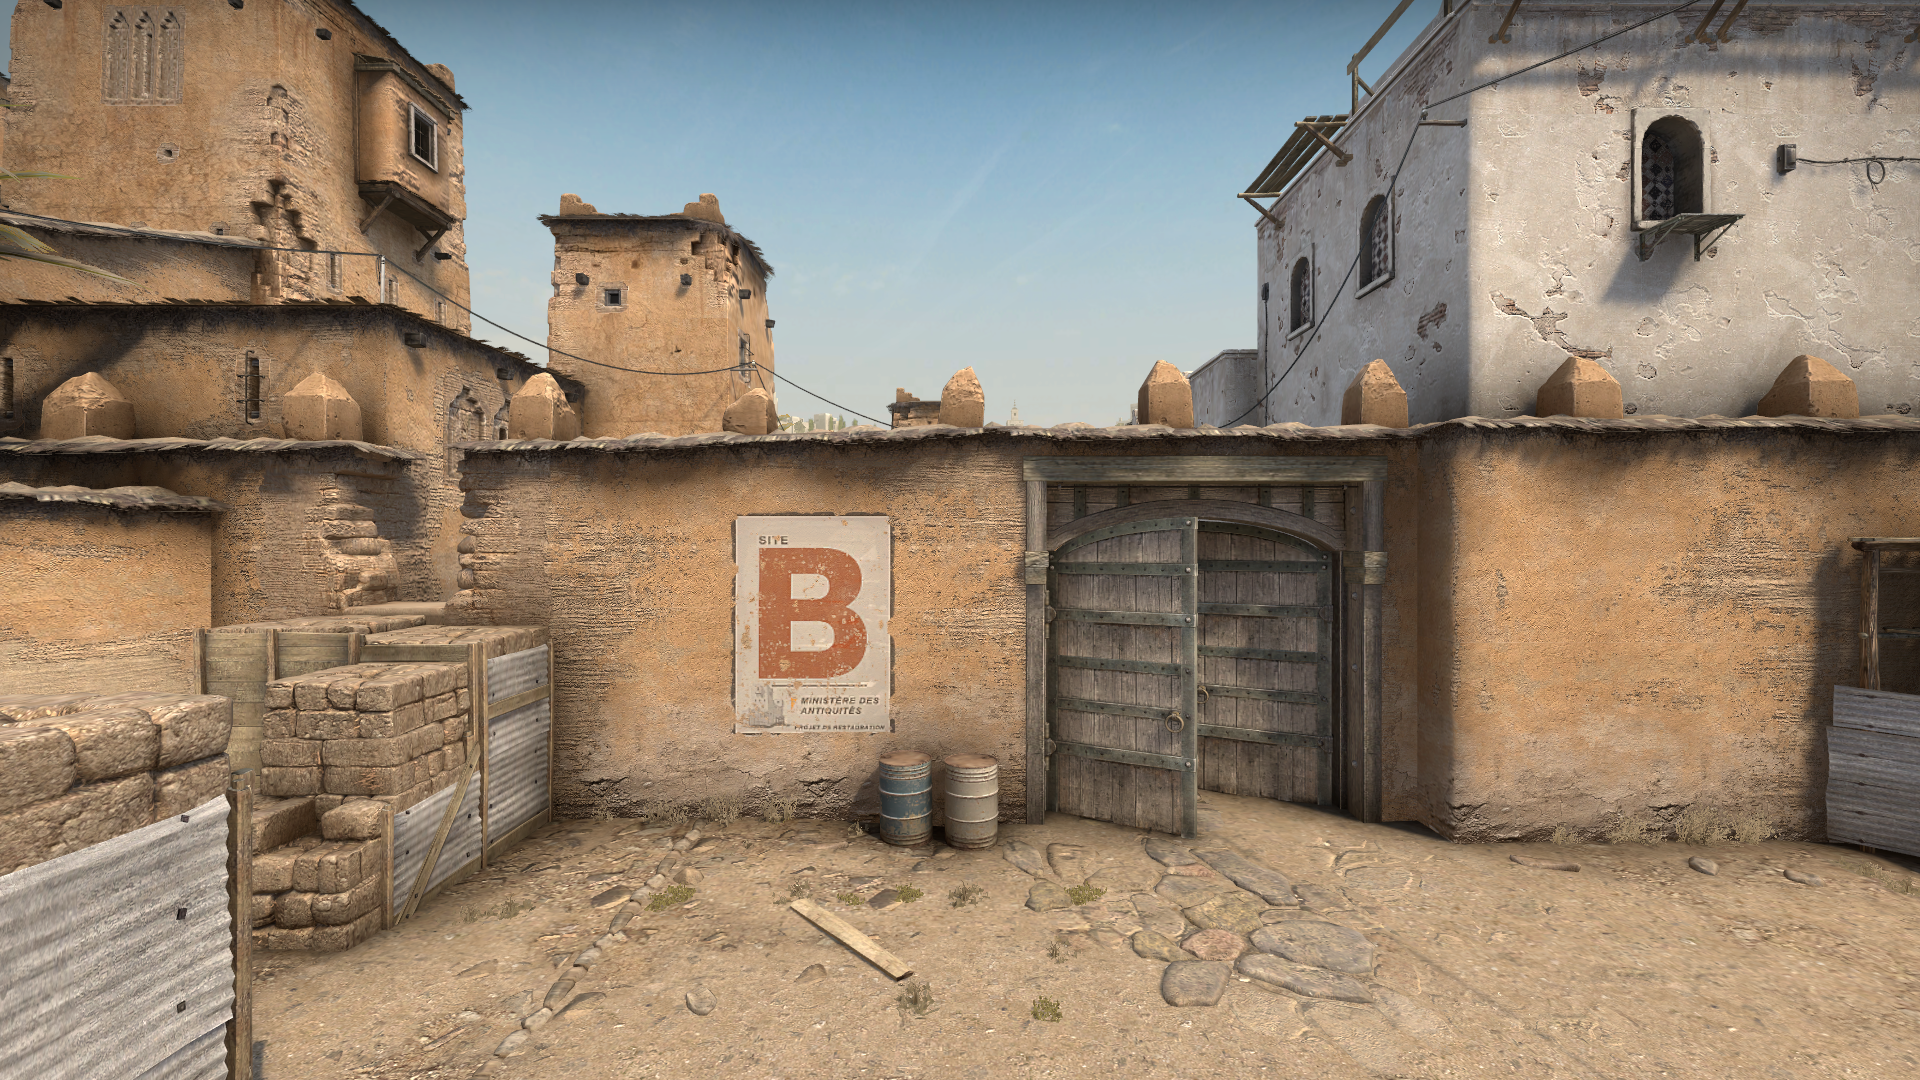
Map: de_dust2